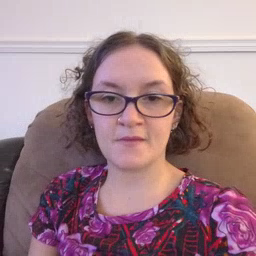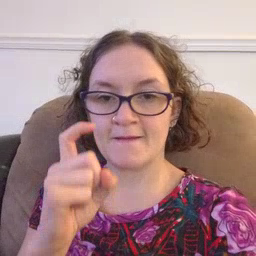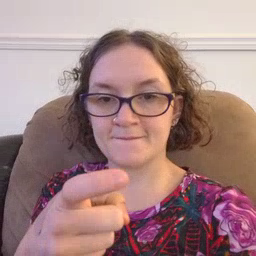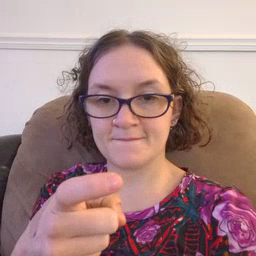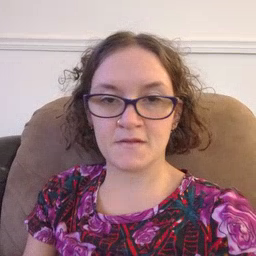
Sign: gift